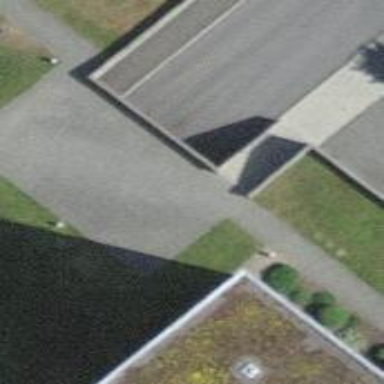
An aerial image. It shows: Road with steps.